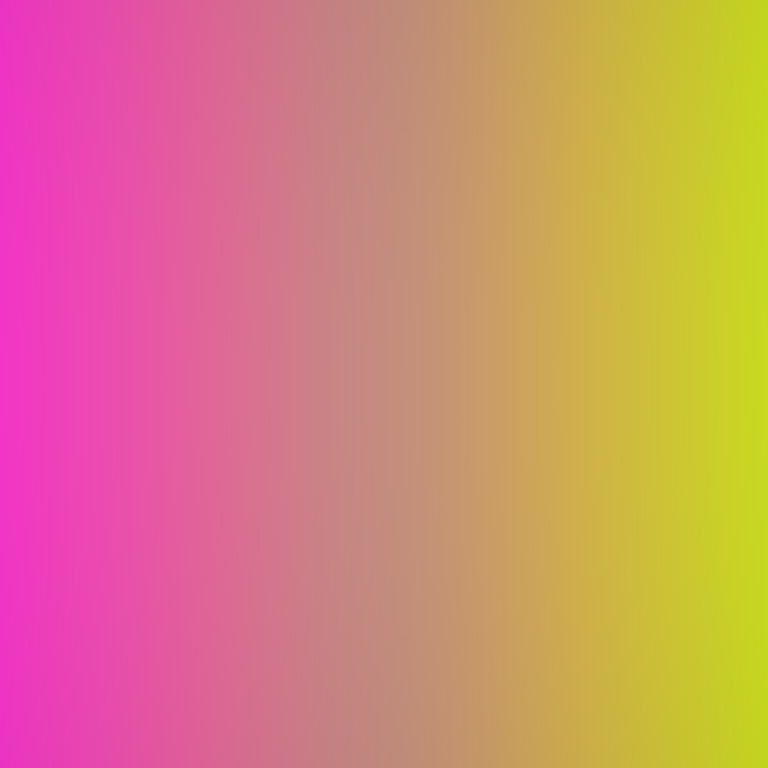
Abstract light effect, smooth gradient from vibrant pink to bright yellow, energetic atmosphere, soft blend, no room, no furniture, no objects.